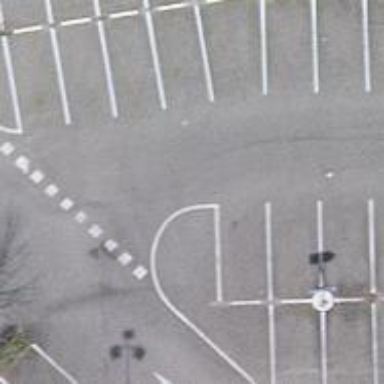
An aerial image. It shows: Asphalt parking aisle off service road.